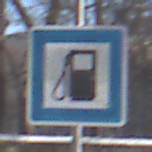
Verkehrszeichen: Tankstelle
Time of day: MorningAfternoon
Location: Outdoor (Special)
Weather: Clear
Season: Winter
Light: Natural